【题型】解答题　【知识点】解析几何　【难度】medium
已知双曲线$\Gamma: x^2 - \dfrac{y^2}{b^2} = 1(b > 0)$，左、右顶点分别为$A_1$，$A_2$，过点$M(-2,0)$的直线交双曲线$\Gamma$于$P$，$Q$两点。

(1) 若$\Gamma$的离心率为$2$，求$b$。

(2) 若$b = \dfrac{2\sqrt{6}}{3}$，$\triangle MA_2P$为等腰三角形，且点$P$在第一象限，求点$P$的坐标。

(3) 连接$QO$（$O$为坐标原点）并延长交$\Gamma$于点$R$，若$\overrightarrow{A_1R} \cdot \overrightarrow{A_2P} = 1$，求$b$的最大值。
【解答】
【答案】(1)$\boldsymbol{b = \sqrt{3}}$；

(2)当$b = \dfrac{2\sqrt{6}}{3}$时，$\boldsymbol{P\left(2, 2\sqrt{2}\right)}$；

(3)$b$的最大值为$\boldsymbol{\dfrac{\sqrt{30}}{3}}$。

【知识点】根据离心率求双曲线的标准方程、根据直线与双曲线的位置关系求参数或范围、求平面两点间的距离、根据韦达定理求参数

【分析】（1）根据离心率的概念求出$c$，再求出$b$即可；

（2）如图，易知$\angle PA_2M$为钝角，则$|A_2P| = |A_2M| = 3$，根据两点距离公式建立方程组，解之即可求解；

（3）设$P(x_1,y_1)$，$Q(x_2,y_2)$，$PQ: x = my - 2$，联立双曲线方程，利用韦达定理和平面向量数量积的坐标表示建立关于$m,b$的方程，得$b^2 = \dfrac{10}{m^2 + 3}$，结合$m^2 \neq \dfrac{1}{b^2}$即可求解。

【详解】（1）由双曲线的方程知$a = 1$，$c = \sqrt{1 + b^2}$， \\
因为离心率为$2$，所以$\dfrac{c}{a} = \dfrac{\sqrt{1 + b^2}}{1} = 2$，得$b = \sqrt{3}$。

（2）当$b = \dfrac{2\sqrt{6}}{3}$时，双曲线$\Gamma: x^2 - \dfrac{3y^2}{8} = 1$，且$A_2(1,0)$。 \\
因为点$P$在第一象限，所以$\angle PA_2M$为钝角。\\
又$\triangle MA_2P$为等腰三角形，所以$|A_2P| = |A_2M| = 3$。\\
设点$P(x_0,y_0)$，且$x_0 > 0$，$y_0 > 0$，则\\
\[
\begin{cases}
\sqrt{(x_0 - 1)^2 + y_0^2} = 3 \\
x_0^2 - \dfrac{3y_0^2}{8} = 1
\end{cases}
\]
得$\begin{cases} x_0 = 2 \\ y_0 = 2\sqrt{2} \end{cases}$，所以$P\left(2, 2\sqrt{2}\right)$。

（3）由双曲线的方程知$A_1(-1,0)$，$A_2(1,0)$，且由题意知$Q$，$R$关于原点对称。 \\
设$P(x_1,y_1)$，$Q(x_2,y_2)$，则$R(-x_2,-y_2)$。\\
由直线$PQ$不与$y$轴垂直，可设直线$PQ$的方程为$x = my - 2$。

联立直线与双曲线的方程得
\[
\begin{cases}
x = my - 2, \\
x^2 - \dfrac{y^2}{b^2} = 1,
\end{cases}
\]
消去$x$，得$(b^2m^2 - 1)y^2 - 4b^2my + 3b^2 = 0$，\\
且$b^2m^2 - 1 \neq 0$，即$m^2 \neq \dfrac{1}{b^2}$，得$y_1 + y_2 = \dfrac{4b^2m}{b^2m^2 - 1}$，$y_1y_2 = \dfrac{3b^2}{b^2m^2 - 1}$。\\

$\overrightarrow{A_1R} = (-x_2 + 1, -y_2)$，$\overrightarrow{A_2P} = (x_1 - 1, y_1)$，\\
由$\overrightarrow{A_1R} \cdot \overrightarrow{A_2P} = 1$，得$(-x_2 + 1)(x_1 - 1) -
y_1y_2 = 1$，\\
所以$(x_2 - 1)(x_1 - 1) + y_1y_2 = -1$，即$(my_2 - 3)(my_1 - 3) + y_1y_2 = -1$，\\
整理得$(m^2 + 1)y_1y_2 - 3m(y_1 + y_2) + 10 = 0$，\\

所以$(m^2 + 1) \cdot \dfrac{3b^2}{b^2m^2 - 1} - 3m \cdot \dfrac{4b^2m}{b^2m^2 - 1} + 10 = 0$，\\
整理得$b^2m^2 + 3b^2 - 10 = 0$，所以$b^2 = \dfrac{10}{m^2 + 3} \in \left(0, \dfrac{10}{3}\right]$。\\

又$m^2 \neq \dfrac{1}{b^2}$，所以$b^2 \neq \dfrac{10}{\dfrac{1}{b^2} + 3} = \dfrac{10b^2}{3b^2 + 1}$，解得$b^2 \neq 3$，\\

所以$b^2 \in (0,3) \cup \left(3, \dfrac{10}{3}\right]$，又$b > 0$，\\

故$b$的取值范围是$(0,\sqrt{3}) \cup \left(\sqrt{3}, \dfrac{\sqrt{30}}{3}\right]$，故$b$的最大值为$\dfrac{\sqrt{30}}{3}$。\\

【点睛】关键点点睛：解圆锥曲线与平面向量交汇题的关键是设相关点的坐标，将平面向量用坐标表示，运用相应的平面向量坐标运算法则（加、减、数量积、数乘）或运算律或数量积的几何意义，将问题中向量的关系（相等、垂直、平行等）转化为代数关系。
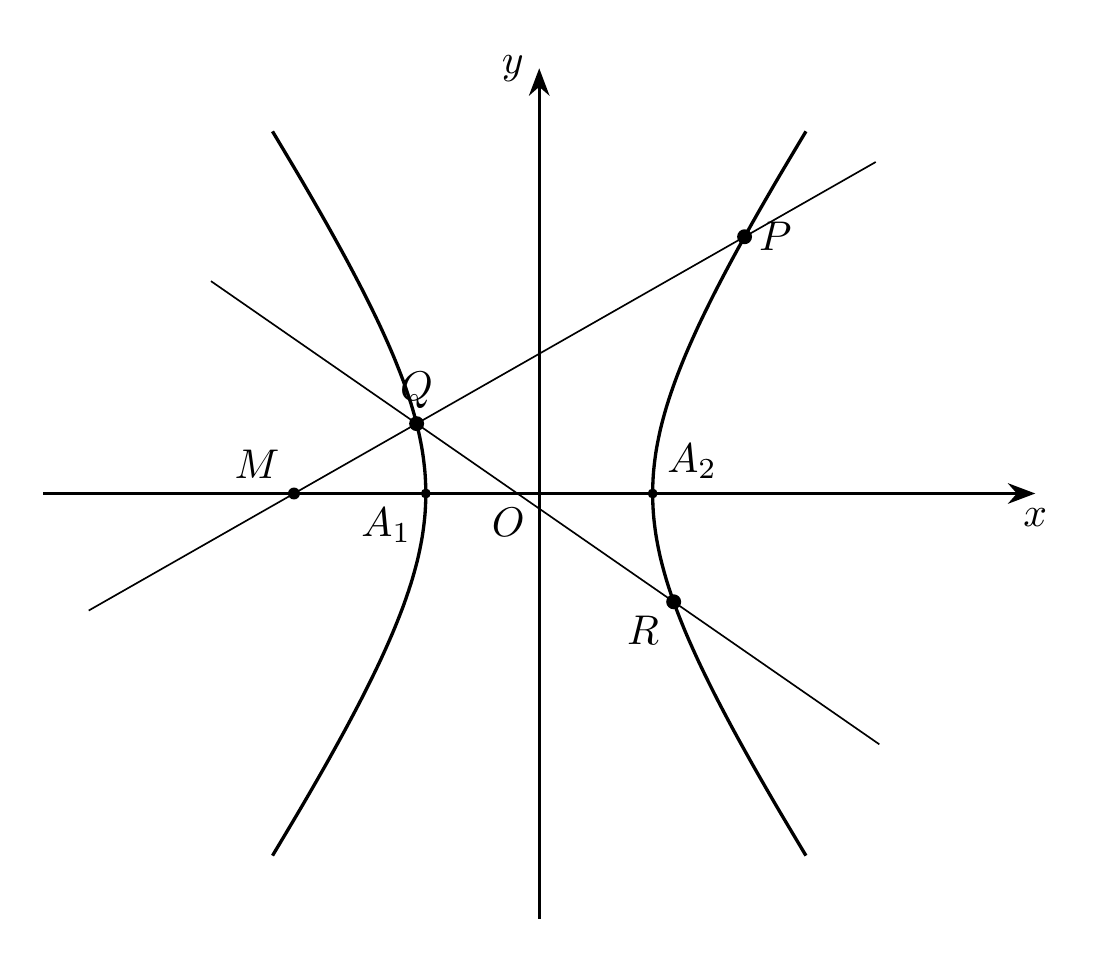